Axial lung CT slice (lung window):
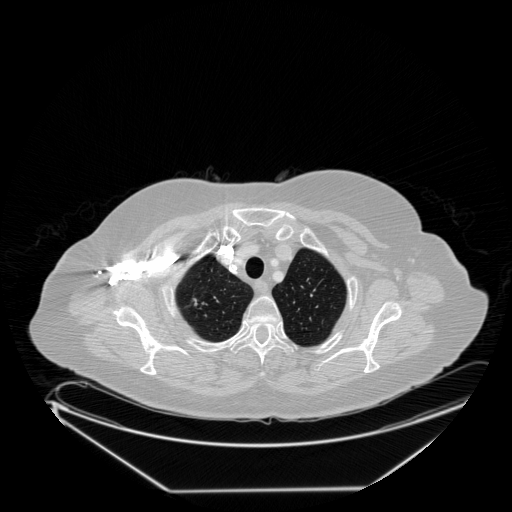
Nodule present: yes
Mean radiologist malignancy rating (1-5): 2